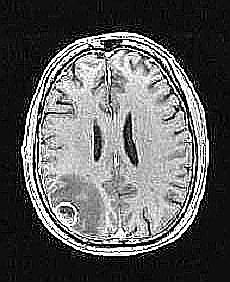
Label: notumor